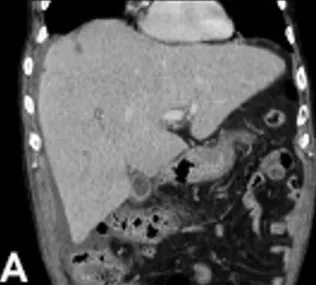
A and B - High-resolution abdominal CT showing hepatomegaly with diffuse inhomogeneous parenchyma, extensive periaortic lymph nodes involvement, and ascites.
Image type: radiology (ct)